Question: What do I have to do if I want the program to look if the string has those characters.
Let's make an example:
I want to dispense with those characters : ''*',':','&','=',...'
And the code I use is:
'''
if(!($line =~ /(\*|\:|\&)/)){
'''
But when I try to compile it gives an error:
'''
Unknown verb pattern '|a' in regex; marked by <-- HERE in m/(*|,|&|:) <-- HERE /
at busquedas.pl line 10.
'''
Error for those who don't believe me ;)
Thanks.
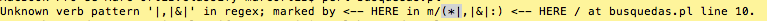
Answer: If you're just looking for single characters, you could just use a <URL> like this:
'''
if(!($line =~ /[*:&=]/)){
'''